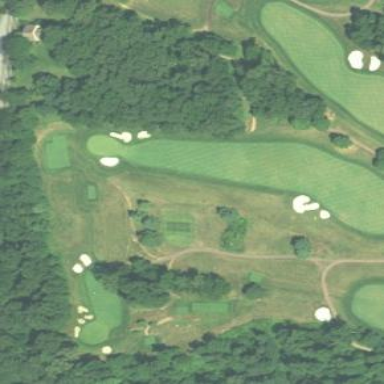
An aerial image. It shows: Area with grass used as rough in golf course.